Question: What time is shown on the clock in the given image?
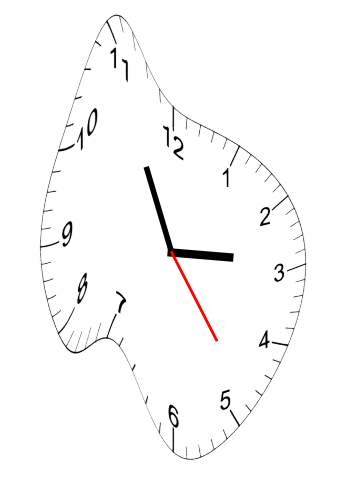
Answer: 02:55:24